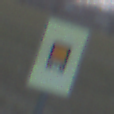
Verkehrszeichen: KennzeichnungspflichtigeFahrzeugeGefaehrlicheGueterOhnePfeilsymbol
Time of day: SunriseSunset
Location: Outdoor (Nature)
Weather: PartlyCloudy
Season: NotSpecified
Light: Natural